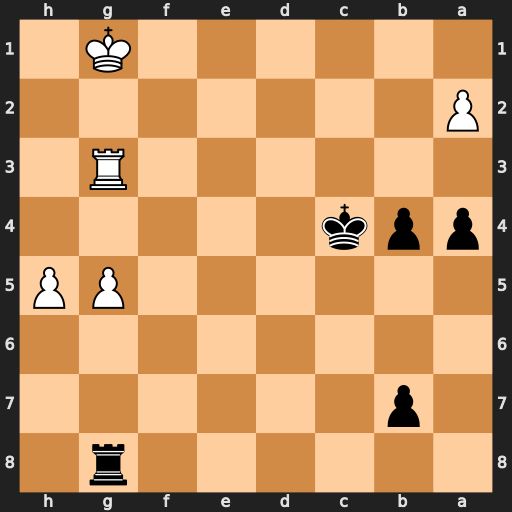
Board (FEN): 6r1/1p6/8/6PP/ppk5/6R1/P7/6K1
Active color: b
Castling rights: -
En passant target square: -
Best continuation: b3 axb3+ axb3 Rg4+ Kc3 Kh2 b2